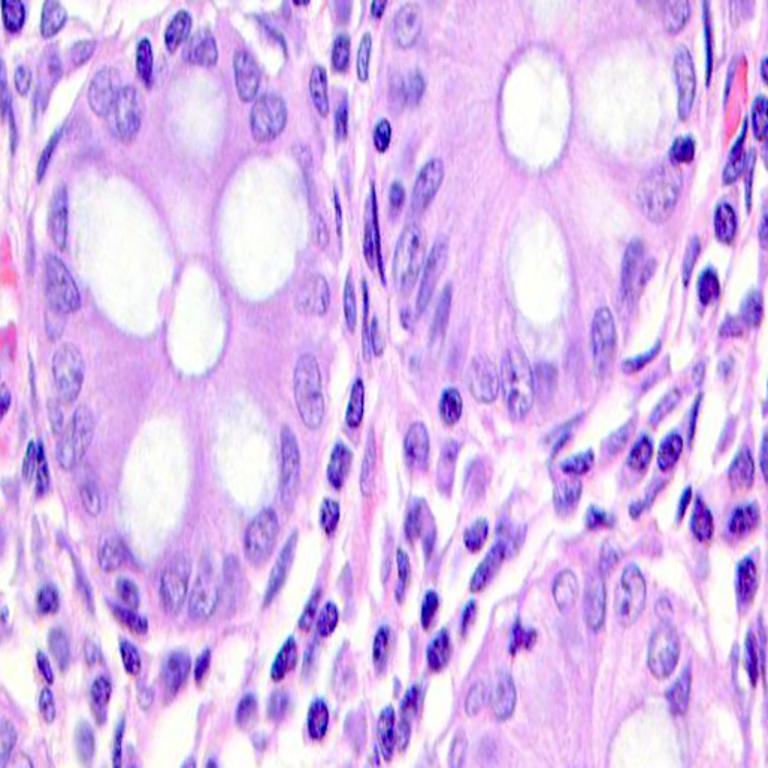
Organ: colon
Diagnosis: benign